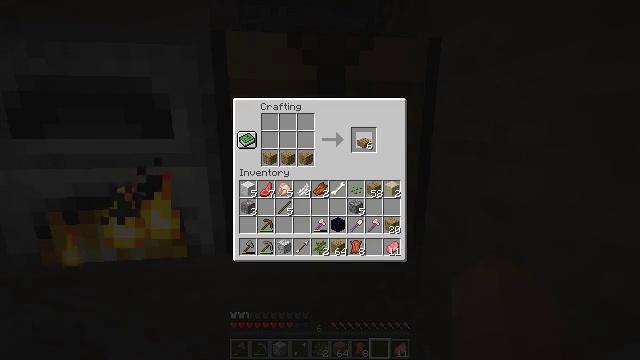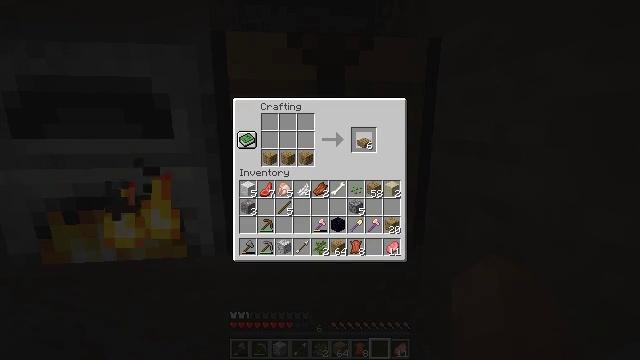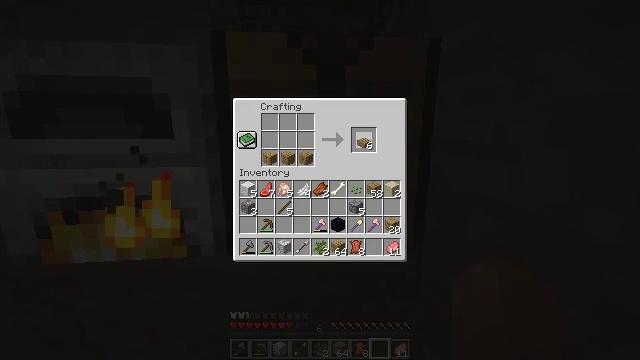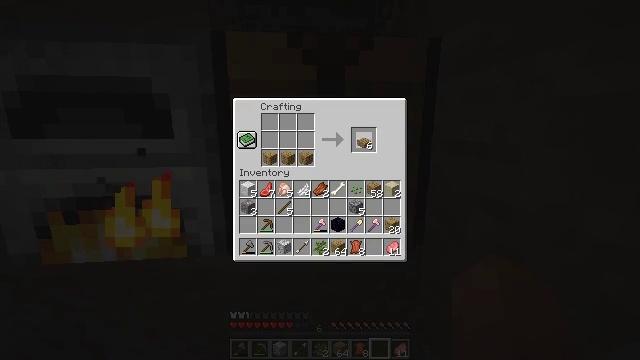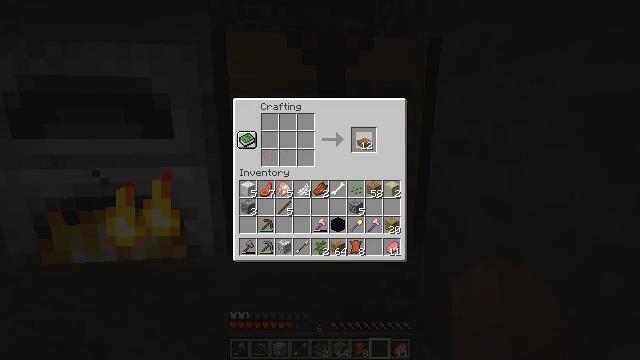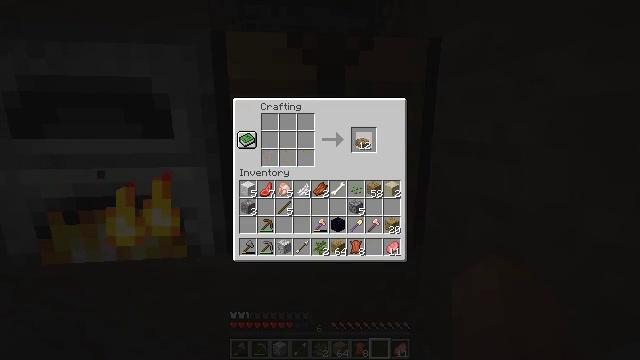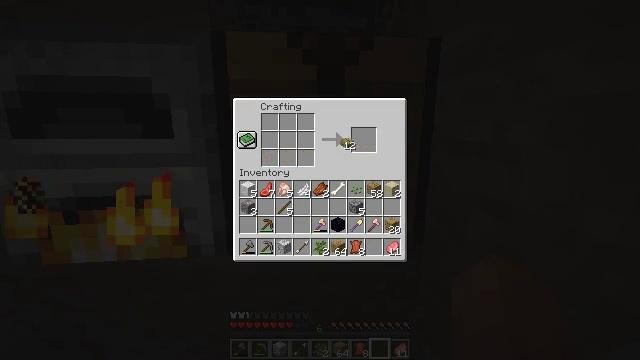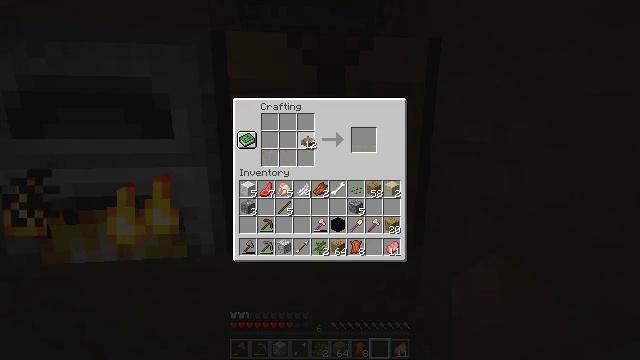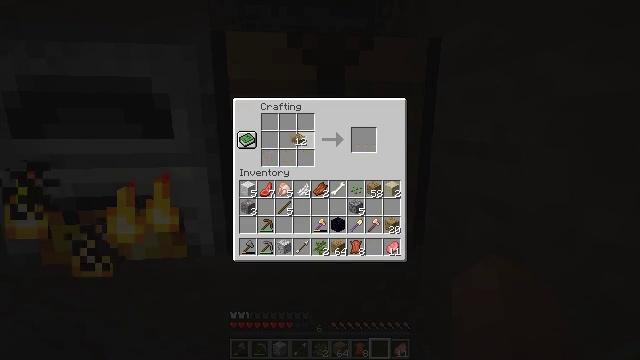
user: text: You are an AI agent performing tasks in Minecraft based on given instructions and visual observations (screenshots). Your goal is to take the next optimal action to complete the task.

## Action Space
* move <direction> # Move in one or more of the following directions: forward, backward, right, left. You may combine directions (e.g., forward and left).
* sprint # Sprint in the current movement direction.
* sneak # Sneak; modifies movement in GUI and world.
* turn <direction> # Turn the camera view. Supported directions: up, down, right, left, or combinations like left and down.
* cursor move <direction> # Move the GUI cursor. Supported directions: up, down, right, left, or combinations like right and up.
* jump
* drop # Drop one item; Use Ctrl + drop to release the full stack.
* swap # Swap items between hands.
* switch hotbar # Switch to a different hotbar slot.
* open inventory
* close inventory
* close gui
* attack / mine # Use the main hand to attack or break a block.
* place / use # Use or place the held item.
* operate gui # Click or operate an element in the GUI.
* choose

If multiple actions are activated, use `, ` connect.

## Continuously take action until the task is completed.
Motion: motion action
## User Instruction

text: Open the crafting grid to craft an oak slab.
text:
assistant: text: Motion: no_op
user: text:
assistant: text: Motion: operate gui
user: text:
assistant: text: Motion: operate gui
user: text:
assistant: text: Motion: no_op
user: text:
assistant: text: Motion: no_op
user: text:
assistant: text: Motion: cursor move left
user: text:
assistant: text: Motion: cursor move left
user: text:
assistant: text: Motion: cursor move left
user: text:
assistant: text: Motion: no_op